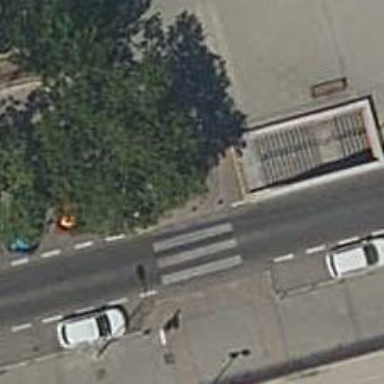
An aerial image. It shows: Bollard barrier.